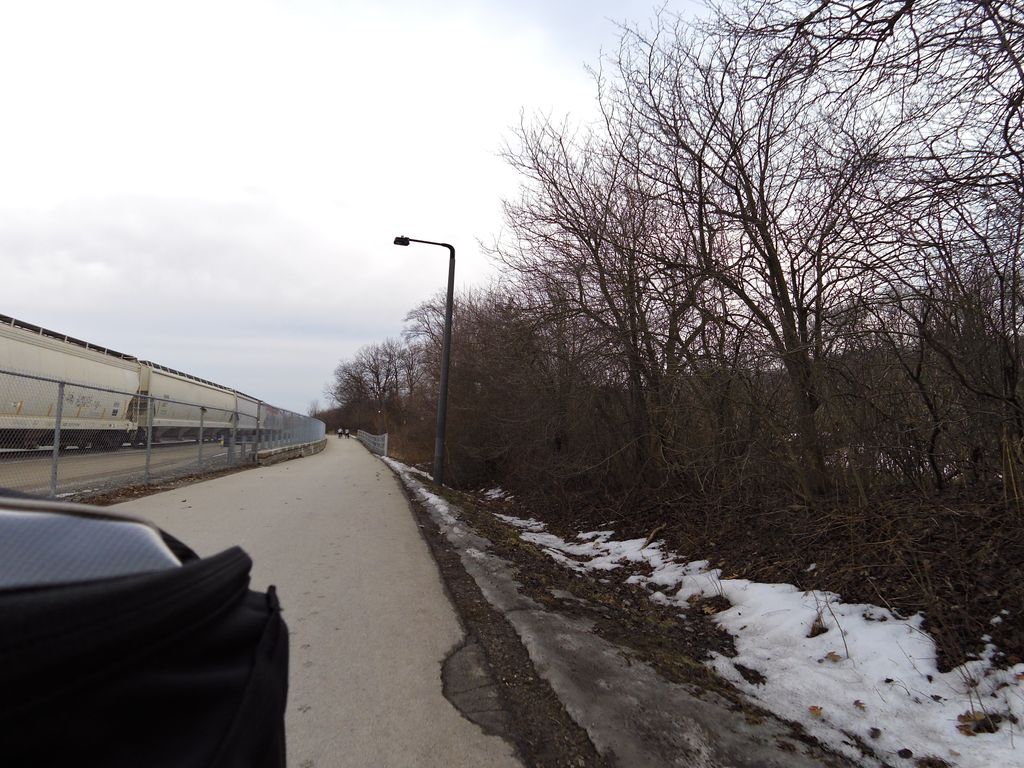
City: hamilton